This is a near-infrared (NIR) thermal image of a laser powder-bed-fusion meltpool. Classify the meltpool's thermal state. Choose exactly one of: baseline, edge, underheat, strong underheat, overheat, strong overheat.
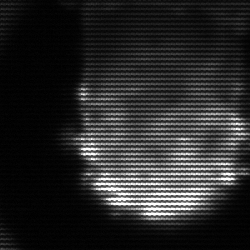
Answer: baseline